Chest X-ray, PA view. Patient: 44 years old, sex M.
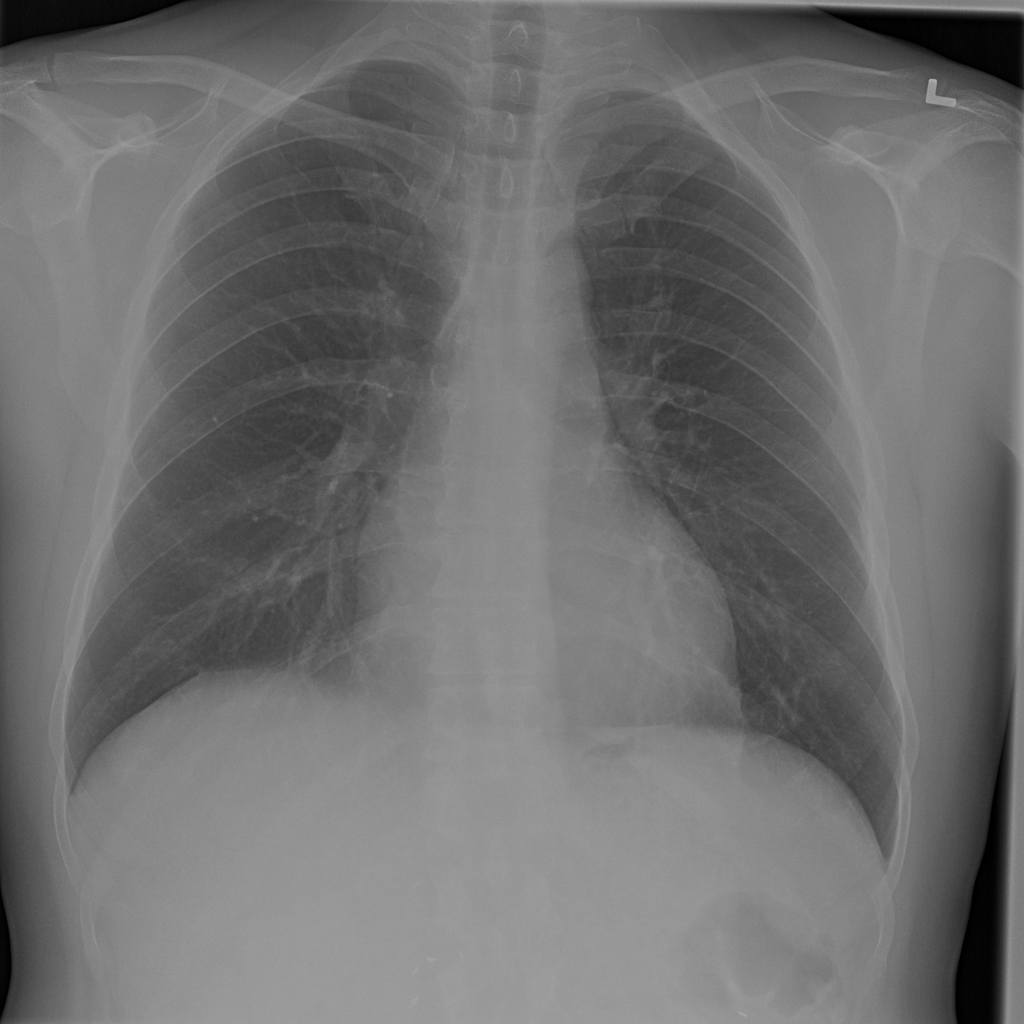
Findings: No Finding